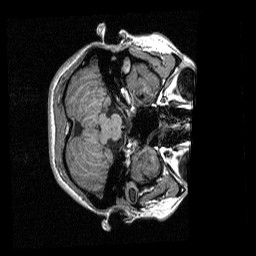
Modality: T1w
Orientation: axial
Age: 24
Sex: female
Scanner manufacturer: siemens
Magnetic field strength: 3 T
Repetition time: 2.3 s
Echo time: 0.00298 s